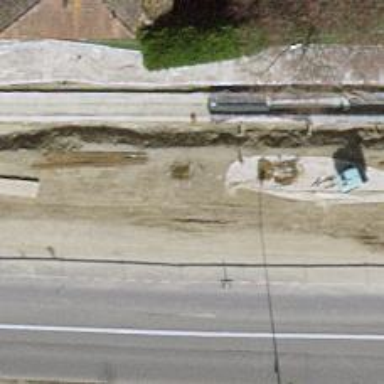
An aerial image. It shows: Bus stop with shelter. It is platform for public transport.